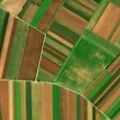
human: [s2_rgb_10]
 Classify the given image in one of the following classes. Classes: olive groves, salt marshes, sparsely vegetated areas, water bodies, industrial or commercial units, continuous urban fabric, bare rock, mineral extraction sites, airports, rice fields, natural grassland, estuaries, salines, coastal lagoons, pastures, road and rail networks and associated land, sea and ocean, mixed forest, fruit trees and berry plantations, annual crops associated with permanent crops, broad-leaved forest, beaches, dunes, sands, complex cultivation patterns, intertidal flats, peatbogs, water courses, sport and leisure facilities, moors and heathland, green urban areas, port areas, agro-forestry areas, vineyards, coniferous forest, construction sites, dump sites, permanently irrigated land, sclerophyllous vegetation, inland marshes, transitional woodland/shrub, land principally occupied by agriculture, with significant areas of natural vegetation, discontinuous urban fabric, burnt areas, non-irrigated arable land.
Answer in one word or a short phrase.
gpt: non-irrigated arable land, land principally occupied by agriculture, with significant areas of natural vegetation